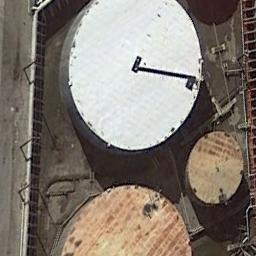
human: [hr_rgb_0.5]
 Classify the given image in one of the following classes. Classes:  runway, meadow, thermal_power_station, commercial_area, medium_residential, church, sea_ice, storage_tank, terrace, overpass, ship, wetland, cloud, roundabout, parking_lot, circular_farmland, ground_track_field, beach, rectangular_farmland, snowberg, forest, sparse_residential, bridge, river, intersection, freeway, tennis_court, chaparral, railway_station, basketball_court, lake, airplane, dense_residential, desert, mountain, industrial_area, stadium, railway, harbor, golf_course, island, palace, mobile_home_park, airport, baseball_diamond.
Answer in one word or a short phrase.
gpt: storage_tank